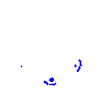
Particle: proton